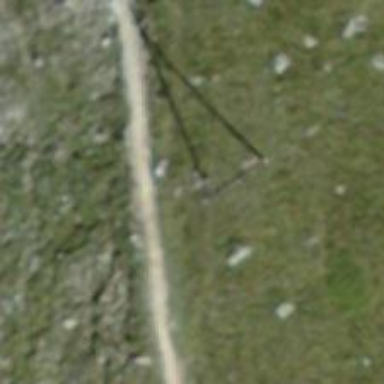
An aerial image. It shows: Power pole.